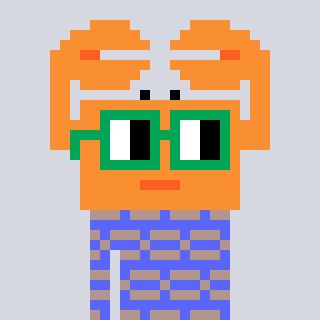
a pixel art character with square green glasses, a crab-shaped head and a purple-colored body on a cool background